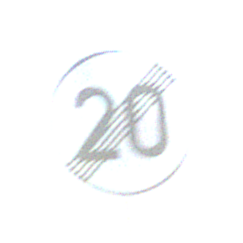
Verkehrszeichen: EndeGeschwindigkeit20
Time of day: SunriseSunset
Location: Outdoor (Nature)
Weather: Clear
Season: NotSpecified
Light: Natural